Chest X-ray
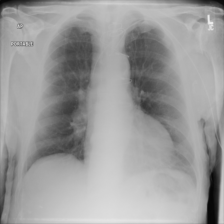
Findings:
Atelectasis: negative
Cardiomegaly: positive
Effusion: negative
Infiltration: negative
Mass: negative
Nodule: negative
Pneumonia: negative
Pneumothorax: negative
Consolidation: negative
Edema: negative
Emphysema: negative
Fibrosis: negative
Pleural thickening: negative
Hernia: negative